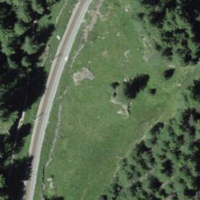
EUNIS habitat code: 31
Species observed at this site:
Aporia crataegi
Lasiommata maera